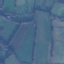
Label: Pasture